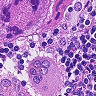
Metastatic tissue present: no